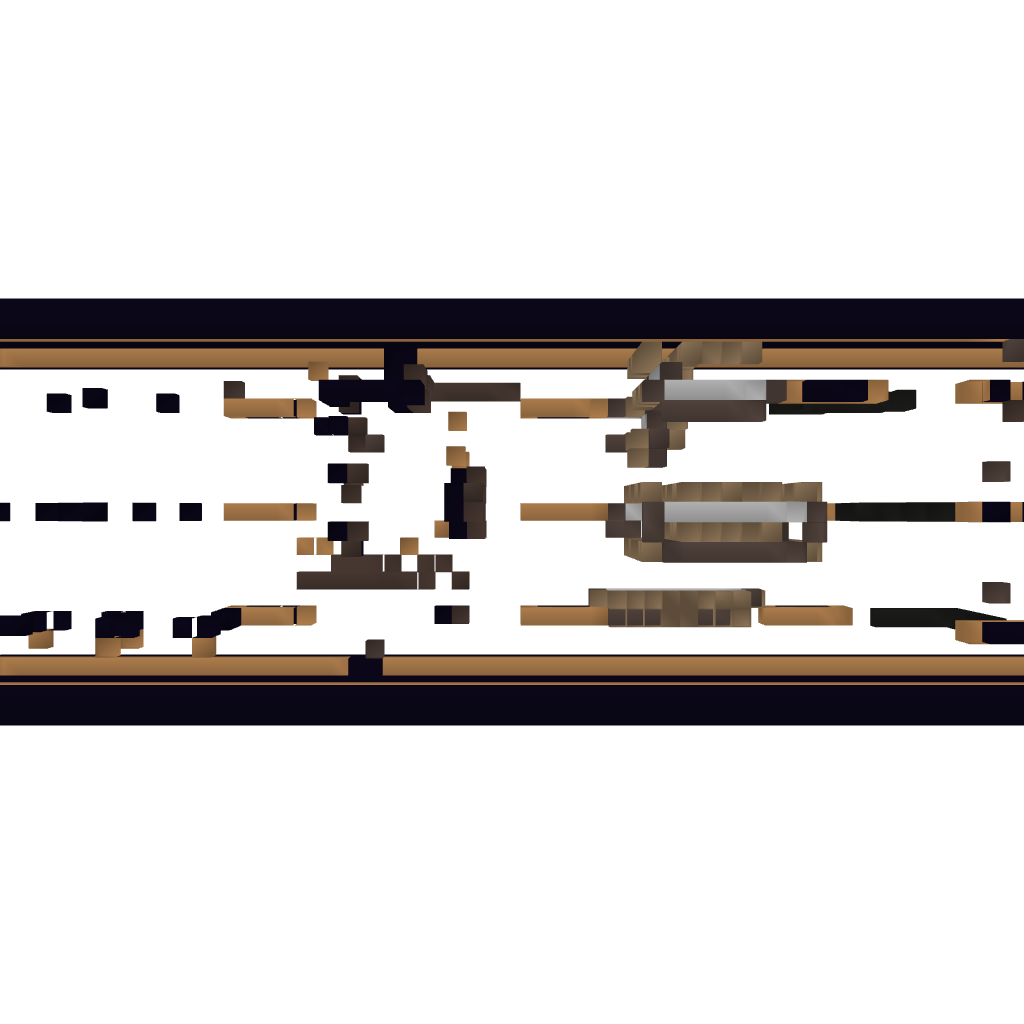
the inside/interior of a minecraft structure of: Small Parkour Challenge